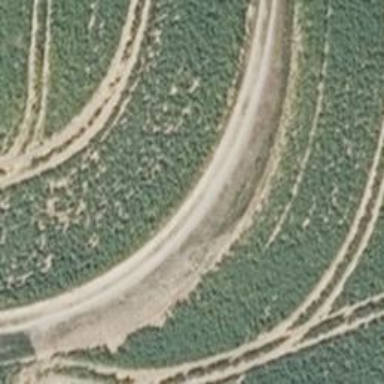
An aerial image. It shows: Service road with compacted grade3 tracktype.